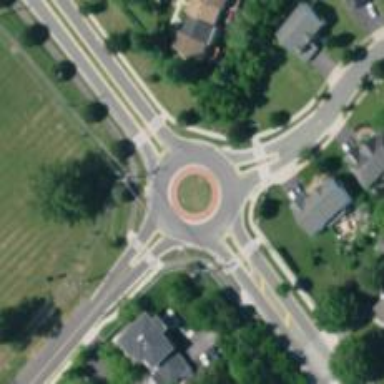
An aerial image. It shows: Secondary road leading to roundabout.